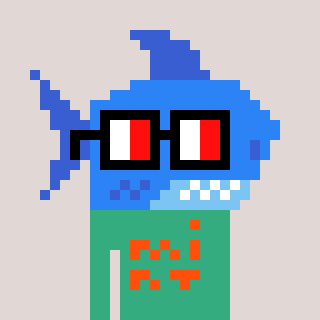
a pixel art character with square glasses with black frames and red eyes, a shark-shaped head and a teal-colored body on a warm background